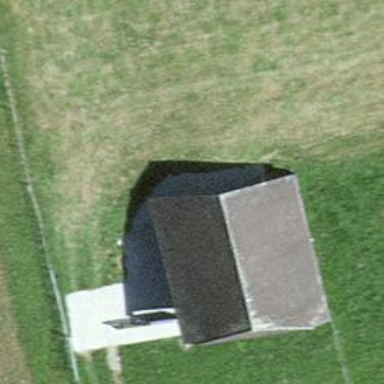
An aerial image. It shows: Rural barn.